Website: home-depot
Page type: review-order
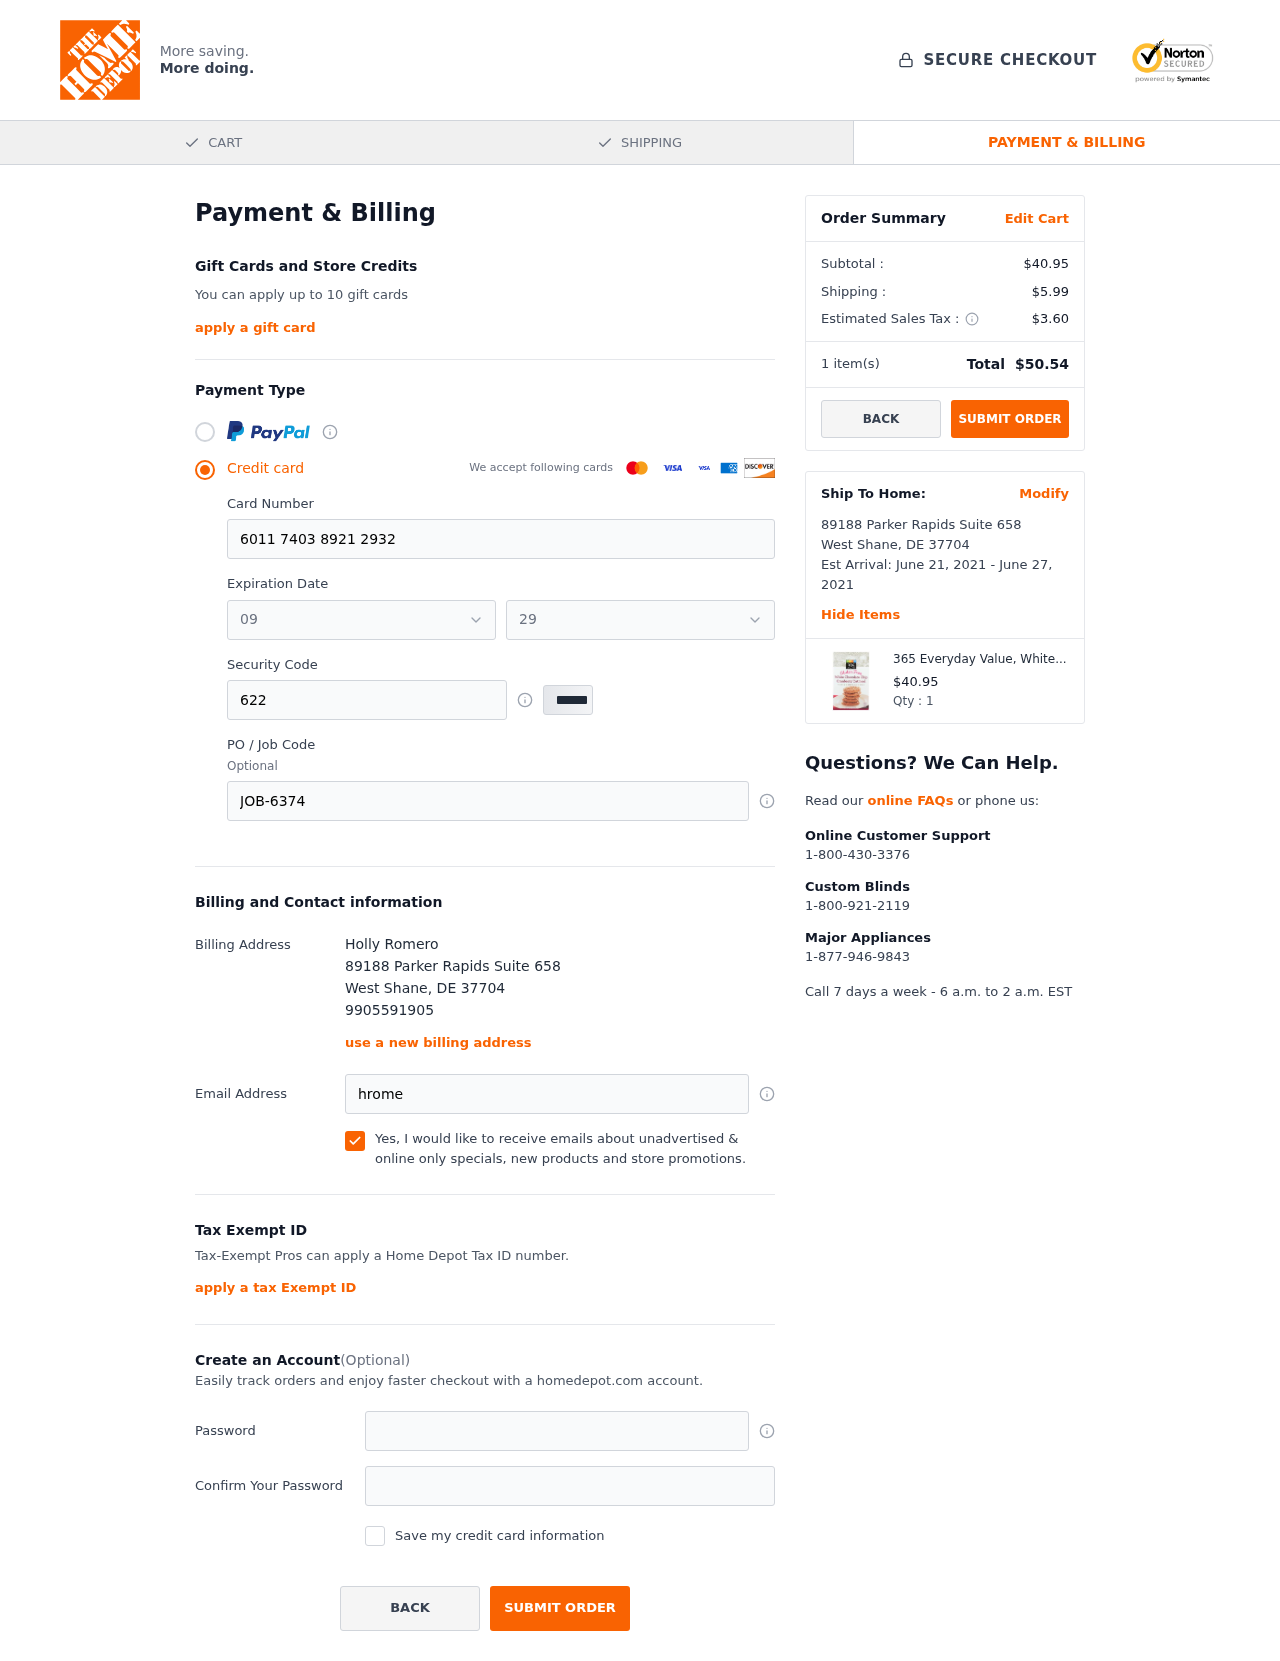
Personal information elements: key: PII_CARD_EXPIRY_MONTH
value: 09
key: PII_CARD_EXPIRY_YEAR
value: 29
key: PII_CITY
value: West Shane
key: PII_FULLNAME
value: Holly Romero
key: PII_PHONE
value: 9905591905
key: PII_POSTCODE
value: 37704
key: PII_STATE_ABBR
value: DE
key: PII_STREET
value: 89188 Parker Rapids Suite 658
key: PII_CARD_NUMBER
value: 6011 7403 8921 2932
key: PII_CARD_CVV
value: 622
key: PII_JOB_CODE
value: JOB-6374
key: PII_EMAIL
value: hromero@hotmail.com
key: PII_STREET2
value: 89188 Parker Rapids Suite 658
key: PII_POSTCODE2
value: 37704
Product elements: key: PRODUCT1_NAME
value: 365 Everyday Value, White Chocolate Chip Cranberry Oatmeal, Thin & Crispy Cookies, 7 oz
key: PRODUCT1_PRICE
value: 40.95
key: PRODUCT1_QUANTITY
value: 1
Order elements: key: ORDER_SUBTOTAL
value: $40.95
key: ORDER_SHIPPING_COST
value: $5.99
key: ORDER_TAX
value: $3.60
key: ORDER_NUM_ITEMS
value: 1
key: ORDER_TOTAL
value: $50.54
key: ORDER_SHIPPING_DATE
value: June 21, 2021
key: ORDER_DELIVERY_DATE
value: June 27, 2021